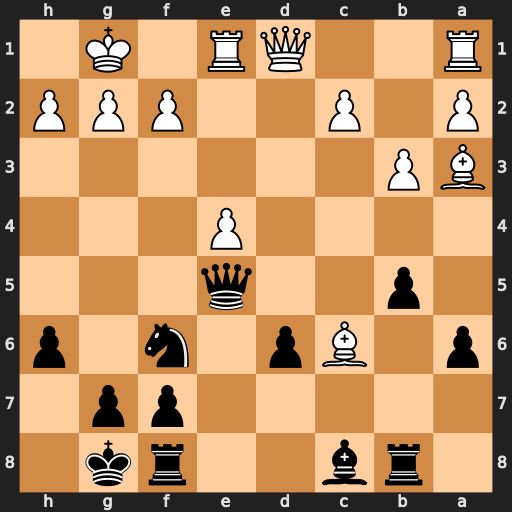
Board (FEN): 1rb2rk1/5pp1/p1Bp1n1p/1p2q3/4P3/BP6/P1P2PPP/R2QR1K1
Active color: b
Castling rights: -
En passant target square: -
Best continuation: b4 Bxb4 Rxb4